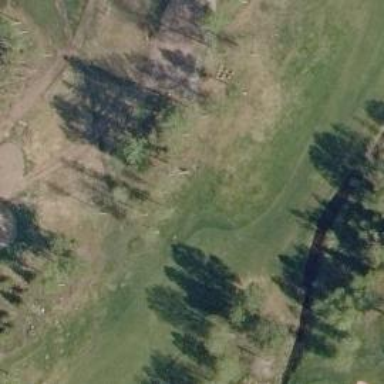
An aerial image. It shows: Golf hole.